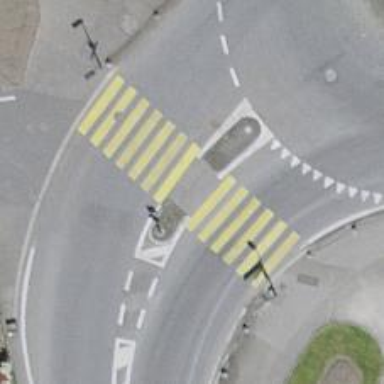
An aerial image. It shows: Uncontrolled crossing with central island on the road.